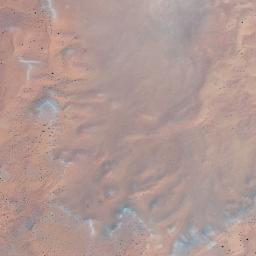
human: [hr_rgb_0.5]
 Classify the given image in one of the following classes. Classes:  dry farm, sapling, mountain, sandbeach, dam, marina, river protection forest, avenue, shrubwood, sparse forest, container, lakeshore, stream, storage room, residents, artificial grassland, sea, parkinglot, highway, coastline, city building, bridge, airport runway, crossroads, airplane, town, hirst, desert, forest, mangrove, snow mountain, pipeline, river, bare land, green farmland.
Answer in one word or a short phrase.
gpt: desert